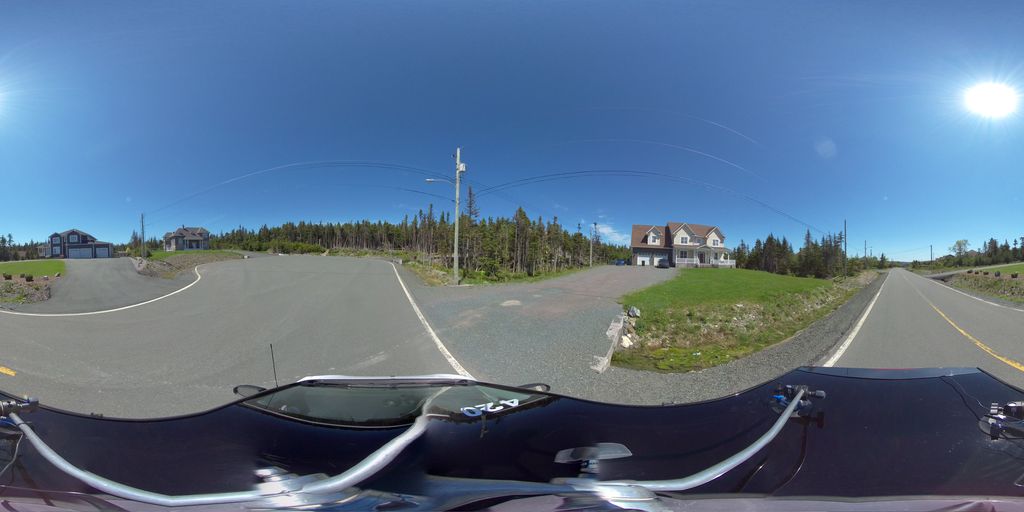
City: st_johns